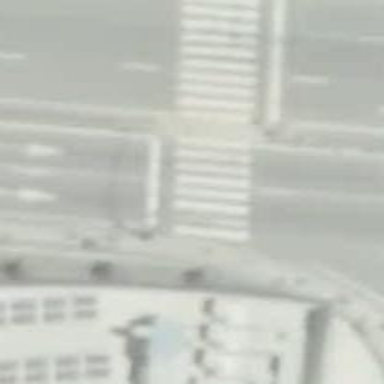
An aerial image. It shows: Road with traffic signals.